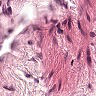
Metastatic tissue present: no